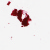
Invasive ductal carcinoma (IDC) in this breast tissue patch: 0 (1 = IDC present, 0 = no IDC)